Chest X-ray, PA view. Patient: 71 years old, sex M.
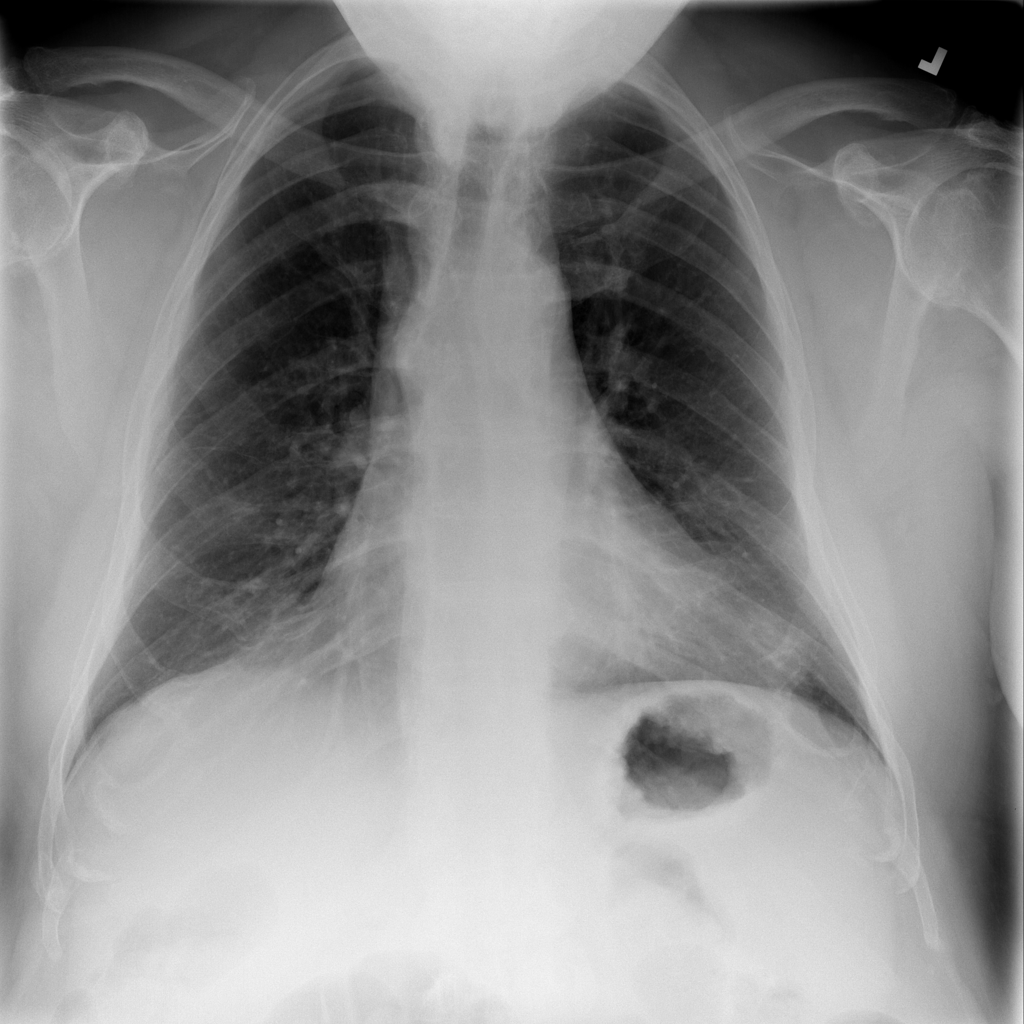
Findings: Pleural_Thickening